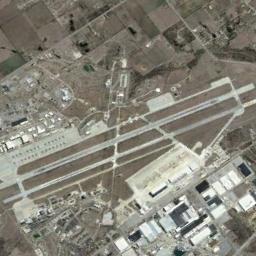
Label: airport